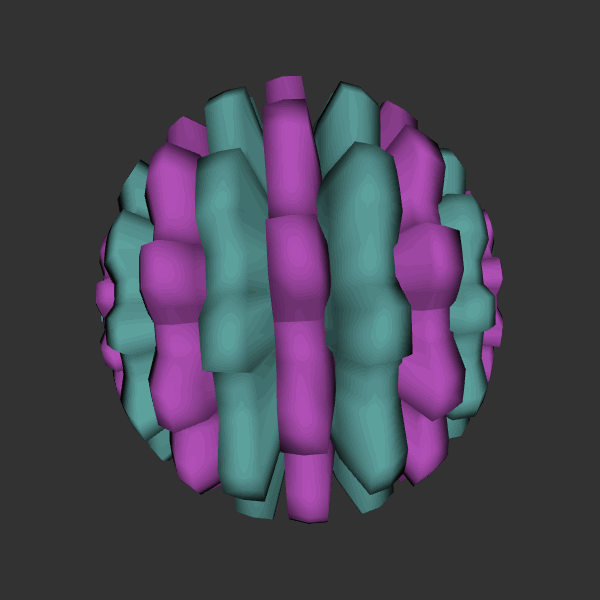
Background: dark